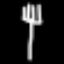
Label: fork